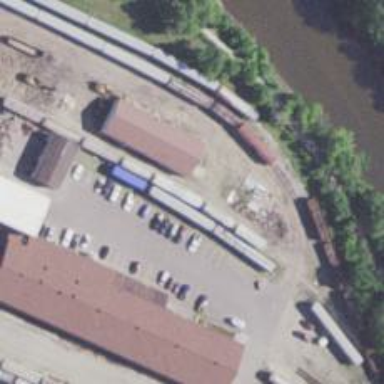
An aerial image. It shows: Engine shed building located near railway.